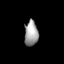
Tissue: lung
Cell type: Endothelial cells
Senescence score: 0.542
Nuclear area (px): 334
Mean DAPI intensity: 159.326